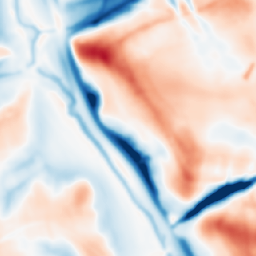
Category: multiscale
Decomposition family: dog_multiscale
Decomposition parameters: sigma_ratio: 2
n_scales: 3
base_sigma: 2
Upsampling method: nearest
Upsampling parameters: scale: 4
Upsampling scale: 4